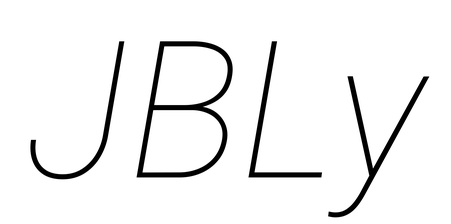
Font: Roboto-Italic_Thin_Italic